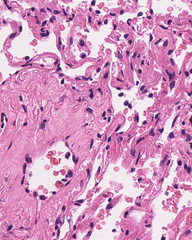
Tumor epithelial tissue: no
Tumor-associated stroma tissue: no
Normal tissue: yes